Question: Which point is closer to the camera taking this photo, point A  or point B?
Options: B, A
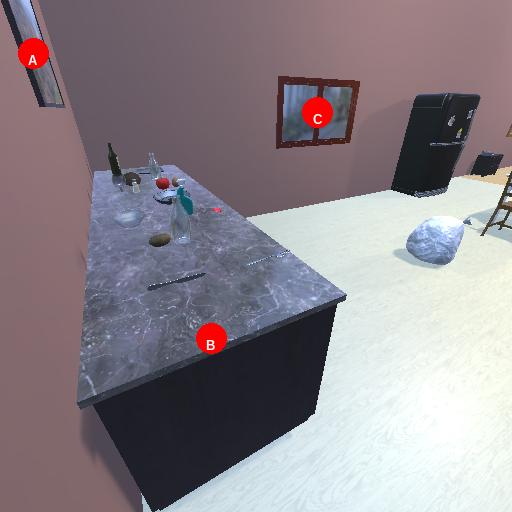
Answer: B